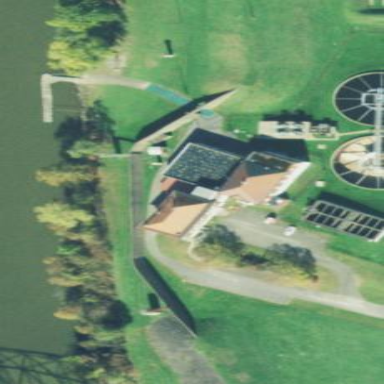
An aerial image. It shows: Boathouse building.